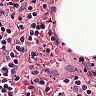
Metastatic tissue present: no